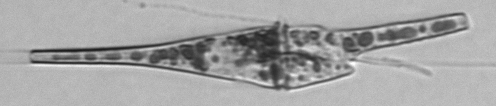
Label: Tripos_furca